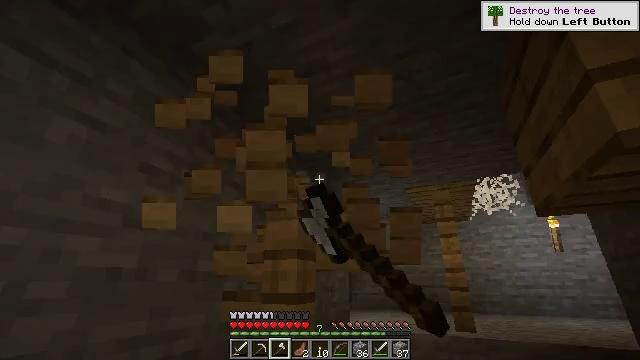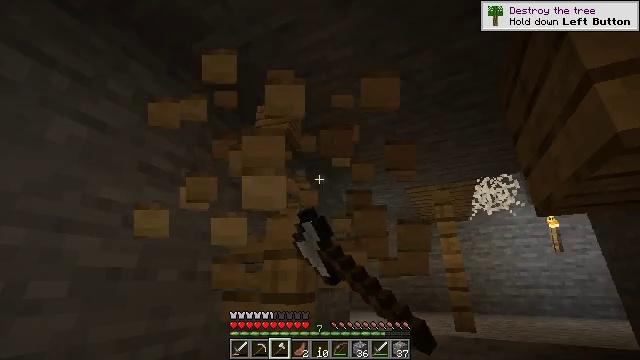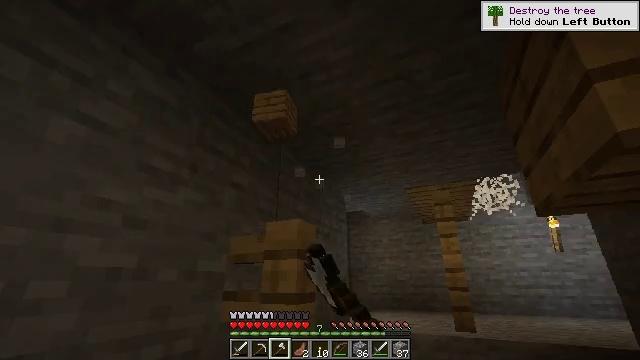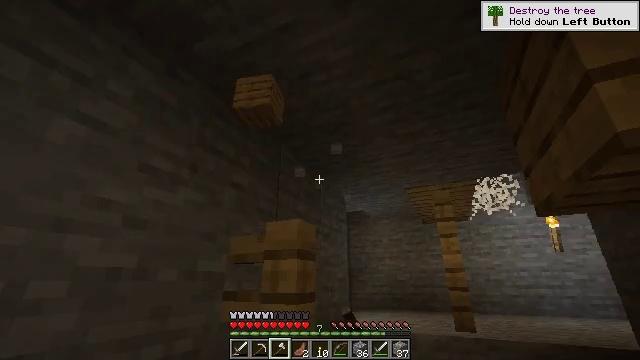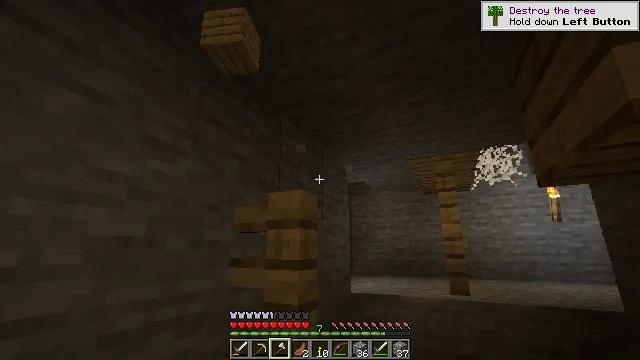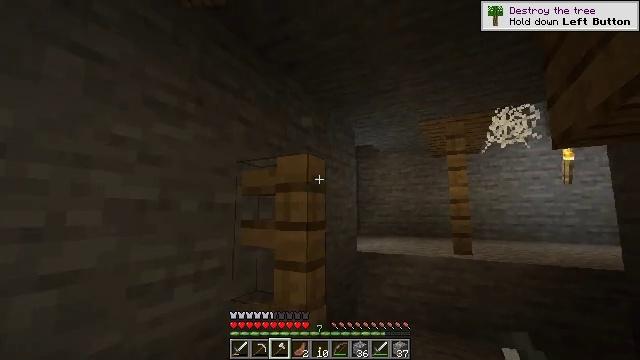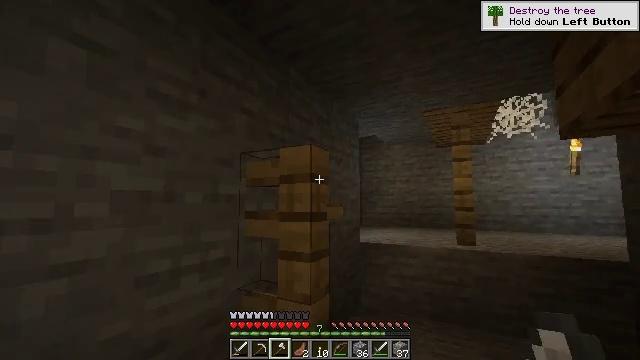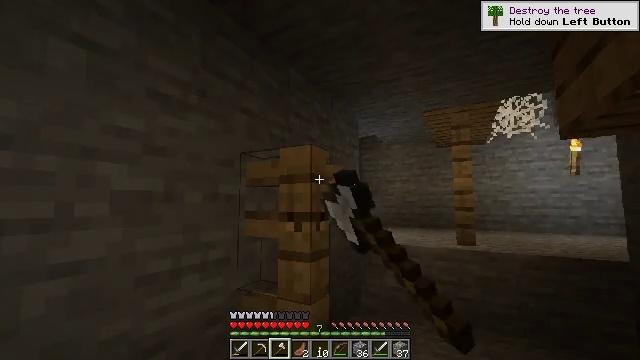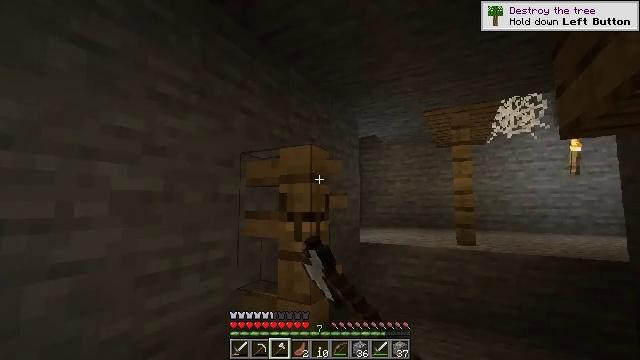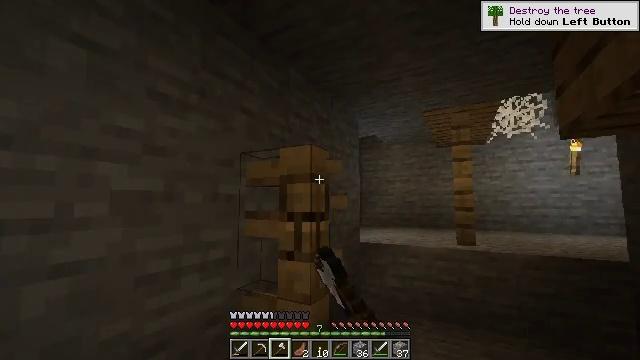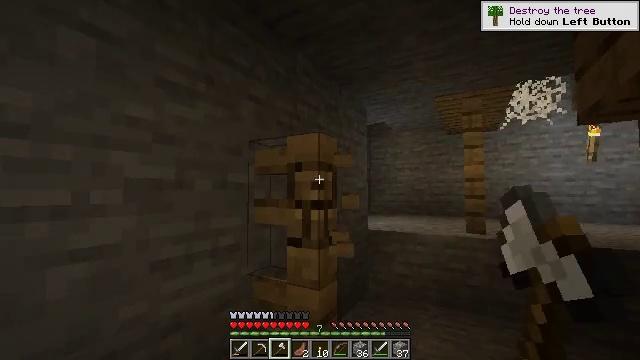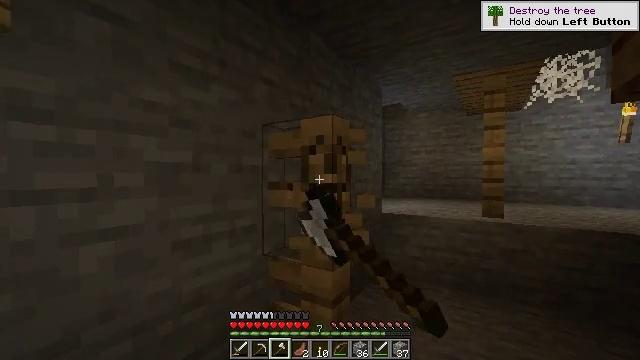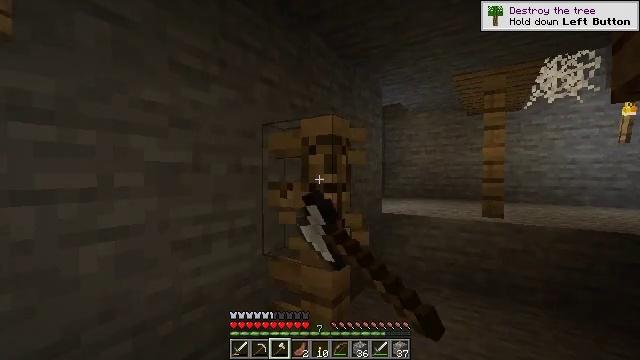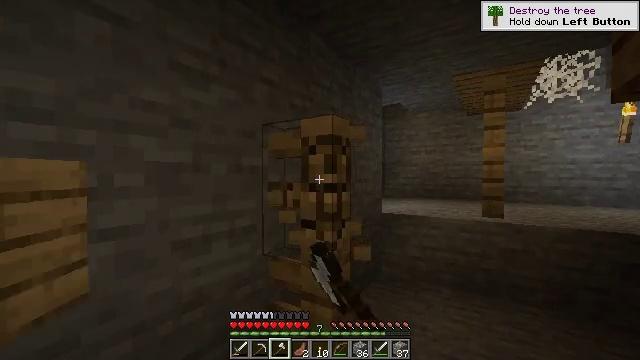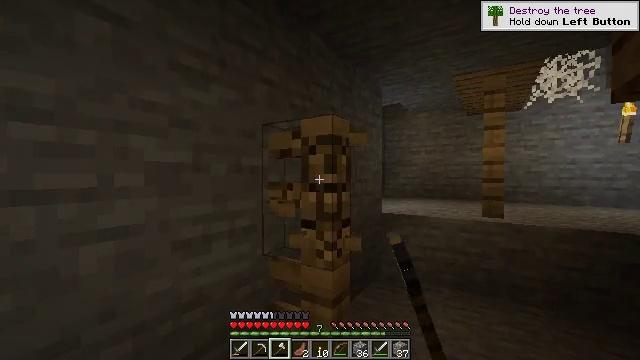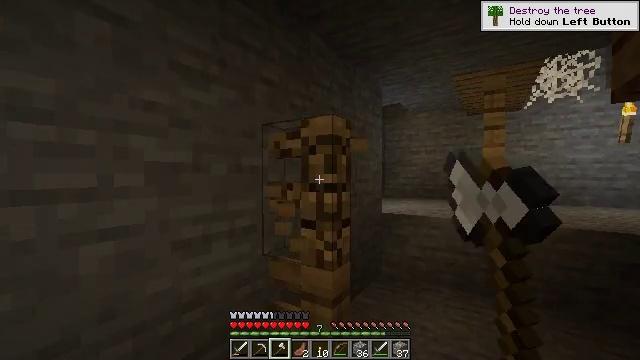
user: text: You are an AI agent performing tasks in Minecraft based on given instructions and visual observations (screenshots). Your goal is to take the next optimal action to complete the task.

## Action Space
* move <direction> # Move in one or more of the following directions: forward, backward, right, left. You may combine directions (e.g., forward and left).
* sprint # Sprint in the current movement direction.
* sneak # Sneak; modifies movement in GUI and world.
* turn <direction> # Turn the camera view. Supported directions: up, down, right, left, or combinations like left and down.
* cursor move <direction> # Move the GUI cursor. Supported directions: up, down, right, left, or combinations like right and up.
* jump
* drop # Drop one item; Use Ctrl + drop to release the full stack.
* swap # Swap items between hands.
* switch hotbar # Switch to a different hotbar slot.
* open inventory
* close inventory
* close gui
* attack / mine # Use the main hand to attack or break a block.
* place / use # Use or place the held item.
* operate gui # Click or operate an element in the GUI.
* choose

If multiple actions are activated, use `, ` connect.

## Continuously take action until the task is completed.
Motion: motion action
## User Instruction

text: Mine the oak fence from the structure.
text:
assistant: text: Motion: no_op
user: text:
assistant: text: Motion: no_op
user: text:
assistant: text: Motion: no_op
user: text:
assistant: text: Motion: turn down
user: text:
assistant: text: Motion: turn left and down
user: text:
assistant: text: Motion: turn down, attack / mine
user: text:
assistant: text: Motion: attack / mine
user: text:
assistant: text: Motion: attack / mine
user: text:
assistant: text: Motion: attack / mine
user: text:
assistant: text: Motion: turn left and down, attack / mine
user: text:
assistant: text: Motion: turn left and down, attack / mine
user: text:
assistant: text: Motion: attack / mine
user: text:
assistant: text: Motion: attack / mine
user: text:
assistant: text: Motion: attack / mine
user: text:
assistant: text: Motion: attack / mine
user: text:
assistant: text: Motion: attack / mine
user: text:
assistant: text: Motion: attack / mine
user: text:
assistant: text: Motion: turn down, attack / mine
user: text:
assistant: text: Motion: turn right and down, attack / mine
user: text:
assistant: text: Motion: turn down, attack / mine
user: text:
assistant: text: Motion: turn left and down, attack / mine
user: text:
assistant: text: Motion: turn down, attack / mine
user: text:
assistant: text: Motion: turn down, attack / mine
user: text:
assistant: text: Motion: turn down, attack / mine
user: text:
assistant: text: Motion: attack / mine
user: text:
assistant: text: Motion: attack / mine
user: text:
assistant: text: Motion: attack / mine
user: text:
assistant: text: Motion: attack / mine
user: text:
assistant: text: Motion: attack / mine
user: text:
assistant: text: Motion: attack / mine